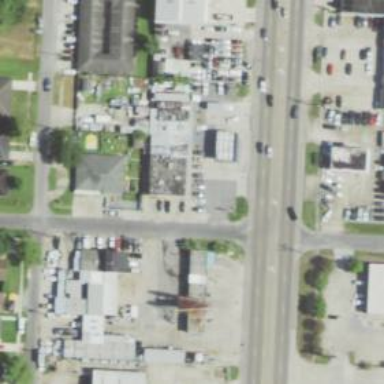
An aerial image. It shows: Convenience shop.